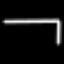
Label: pants